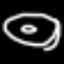
Label: donut